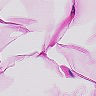
Metastatic tissue present: no